Question: I have an annoying dependency problem between components, and i would like to hear several ways to resolve it.
Basically i have 3 components that depend acyclically from each other, except for a small dependency between the first and the last component. Concretely, this is a JIT compiler but hopefully it is a widely occuring type of abstract dependency which may happen in other circumstances.

The components are basically in sequence of flow dependency; source/AST generation, code generation and runtime. As it is clear from the diagram, errors generated at runtime should be able to communicate Ids that can be correlated to source location items. The tricky part is that this Id is not necessarily an integer type (although it can be). Until now, 'SourceItemID' was a type internal to the Source component, but now it seems it needs to be defined outside of it.
What would be optimal patterns to use here? I was thinking in maybe templatizing the runtime error type with the desired Source location id.
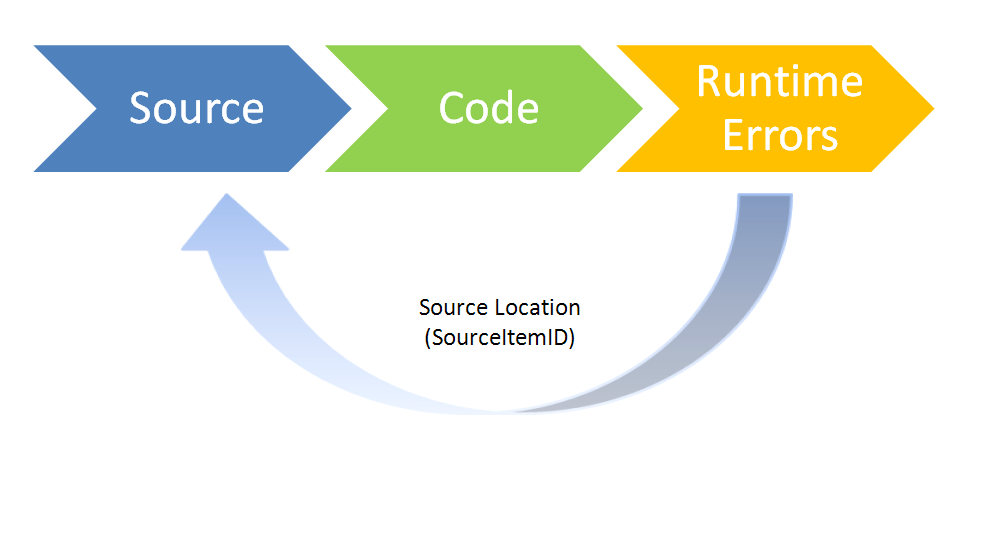
Answer: The simplest solution is to define all the types and common behavior that is used by your modules in an independent unit (possibly a single header), that all the real processing units use.
For minimum overhead/headaches and compatibility issues (these shared types could be useful elsewhere at some point for communication with other apps/plugins/whatever), try to keep those types POD if you can.
"Templatizing" things is not trivial. It is very powerful and expressive, but if you're looking at removing dependencies, my opinion is: try to see if you can make things first.